Question: I am making a web-app using GlassFish. In this webapp I need to be able to communicate with a MySQL Database. I downloaded the mysql-connector jar file and I added it in my build path. Still, when I try to connect to it I get this error: java.lang.ClassNotFoundException: com.mysql.jdbc.Driver
This is my code for connecting to the database:
'''
public void connect(){
try {
Class.forName(dbClass);
connect = DriverManager.getConnection(dbUrl, "root", "333333");
statement = connect.createStatement();
System.out.println("Connected to Database");
} catch (SQLException e) {
// TODO Auto-generated catch block
e.printStackTrace();
} catch (ClassNotFoundException e) {
// TODO Auto-generated catch block
e.printStackTrace();
}
}
'''
I also attached a screenshot so you can see that the jar is added to the buildpath:

Any help is appreciated. Thanks
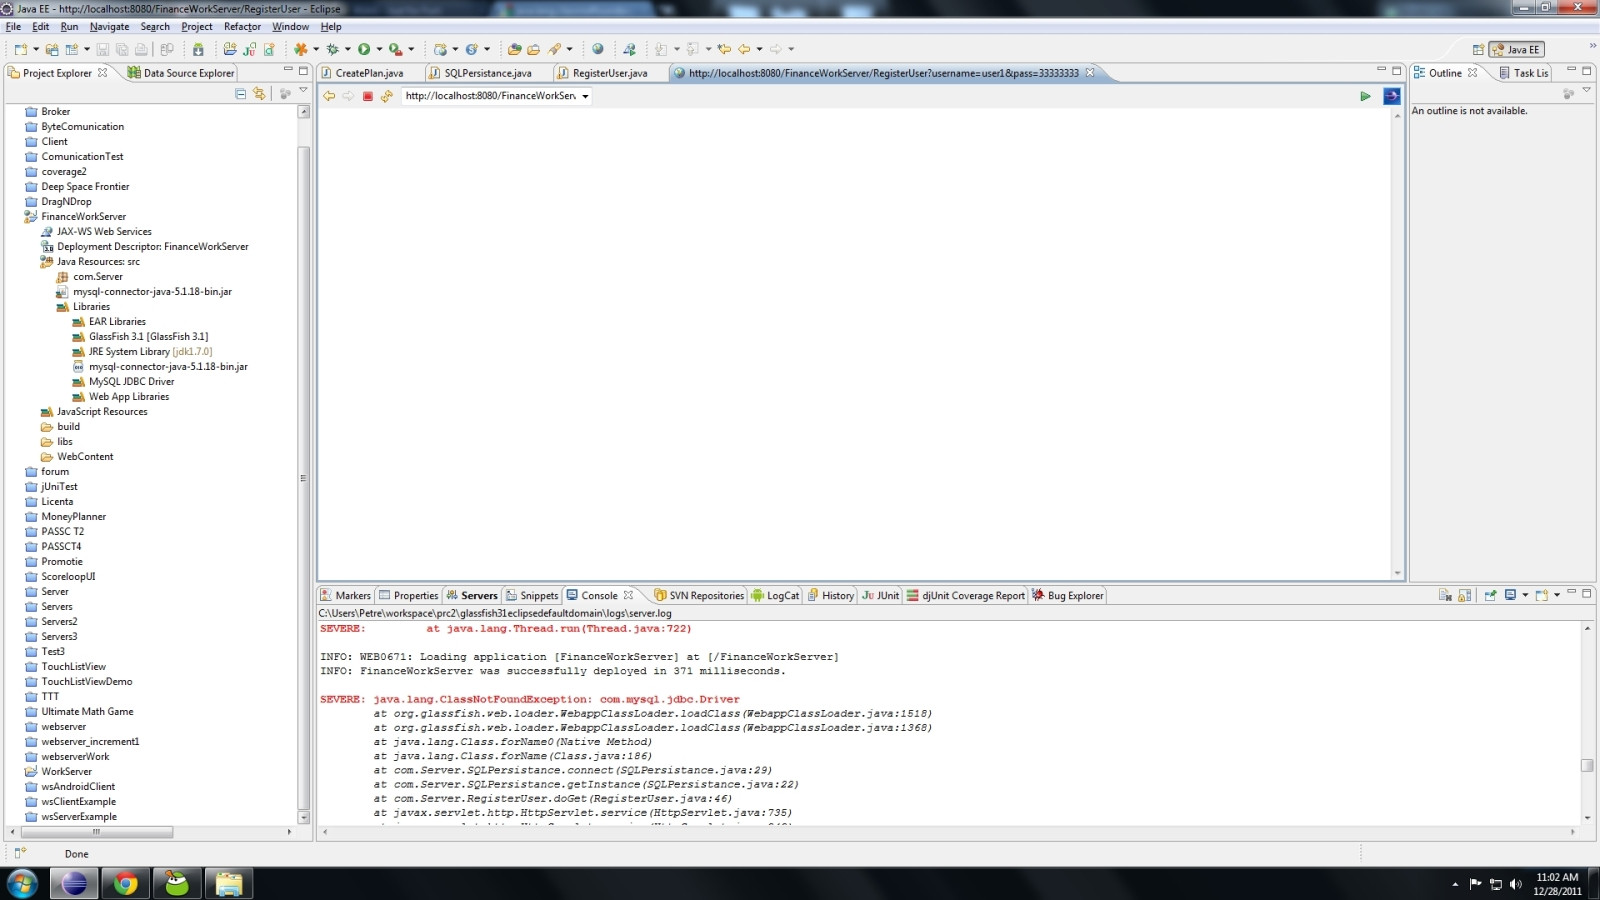
Answer: The jdbc driver 'jar' is surely not exported to the server. Go to the 'problems' view in 'Eclipse' and you should see a warning that the 'jar' is not exported. Right-click and select quick fix and then press OK to export it.